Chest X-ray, PA view. Patient: 39 years old, sex M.
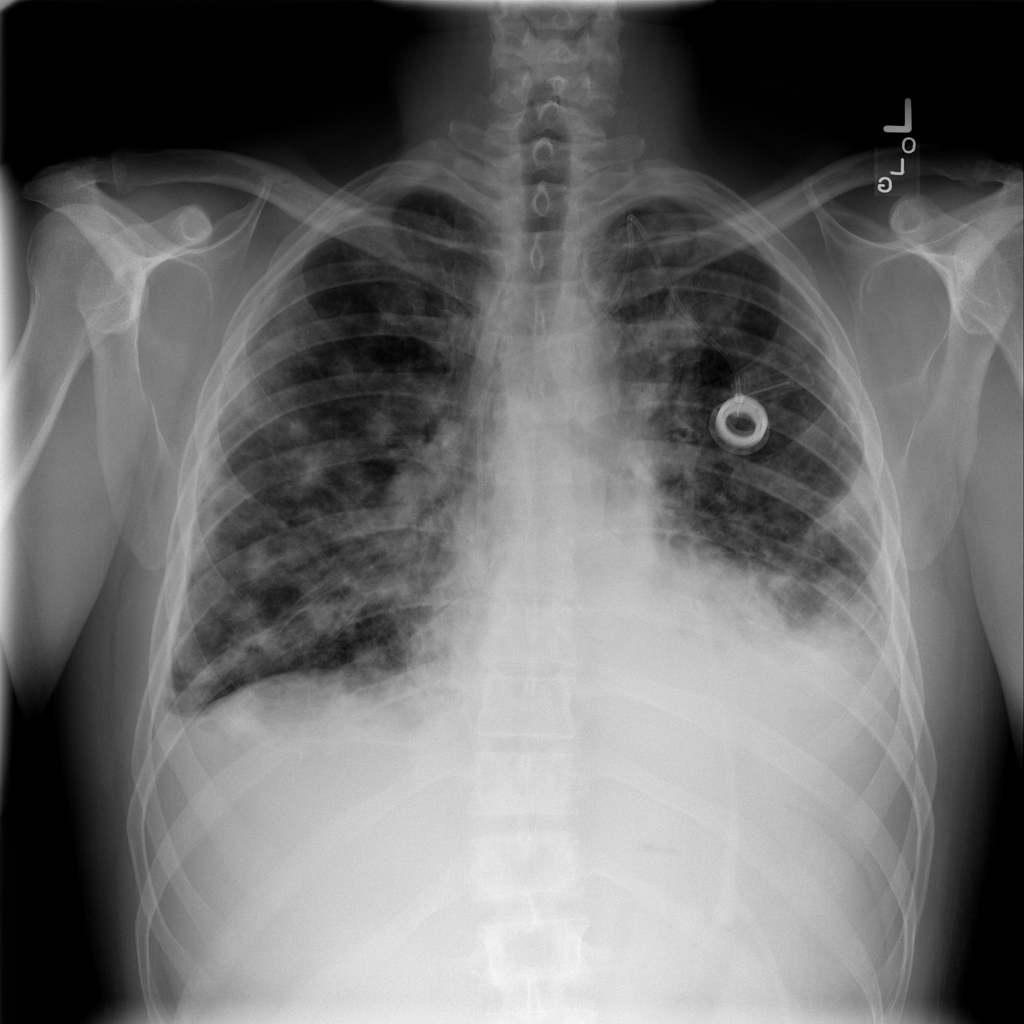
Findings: Effusion, Nodule